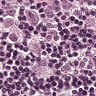
Metastatic tissue present: yes